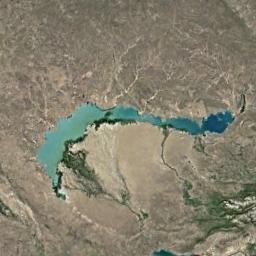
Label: lake